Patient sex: F
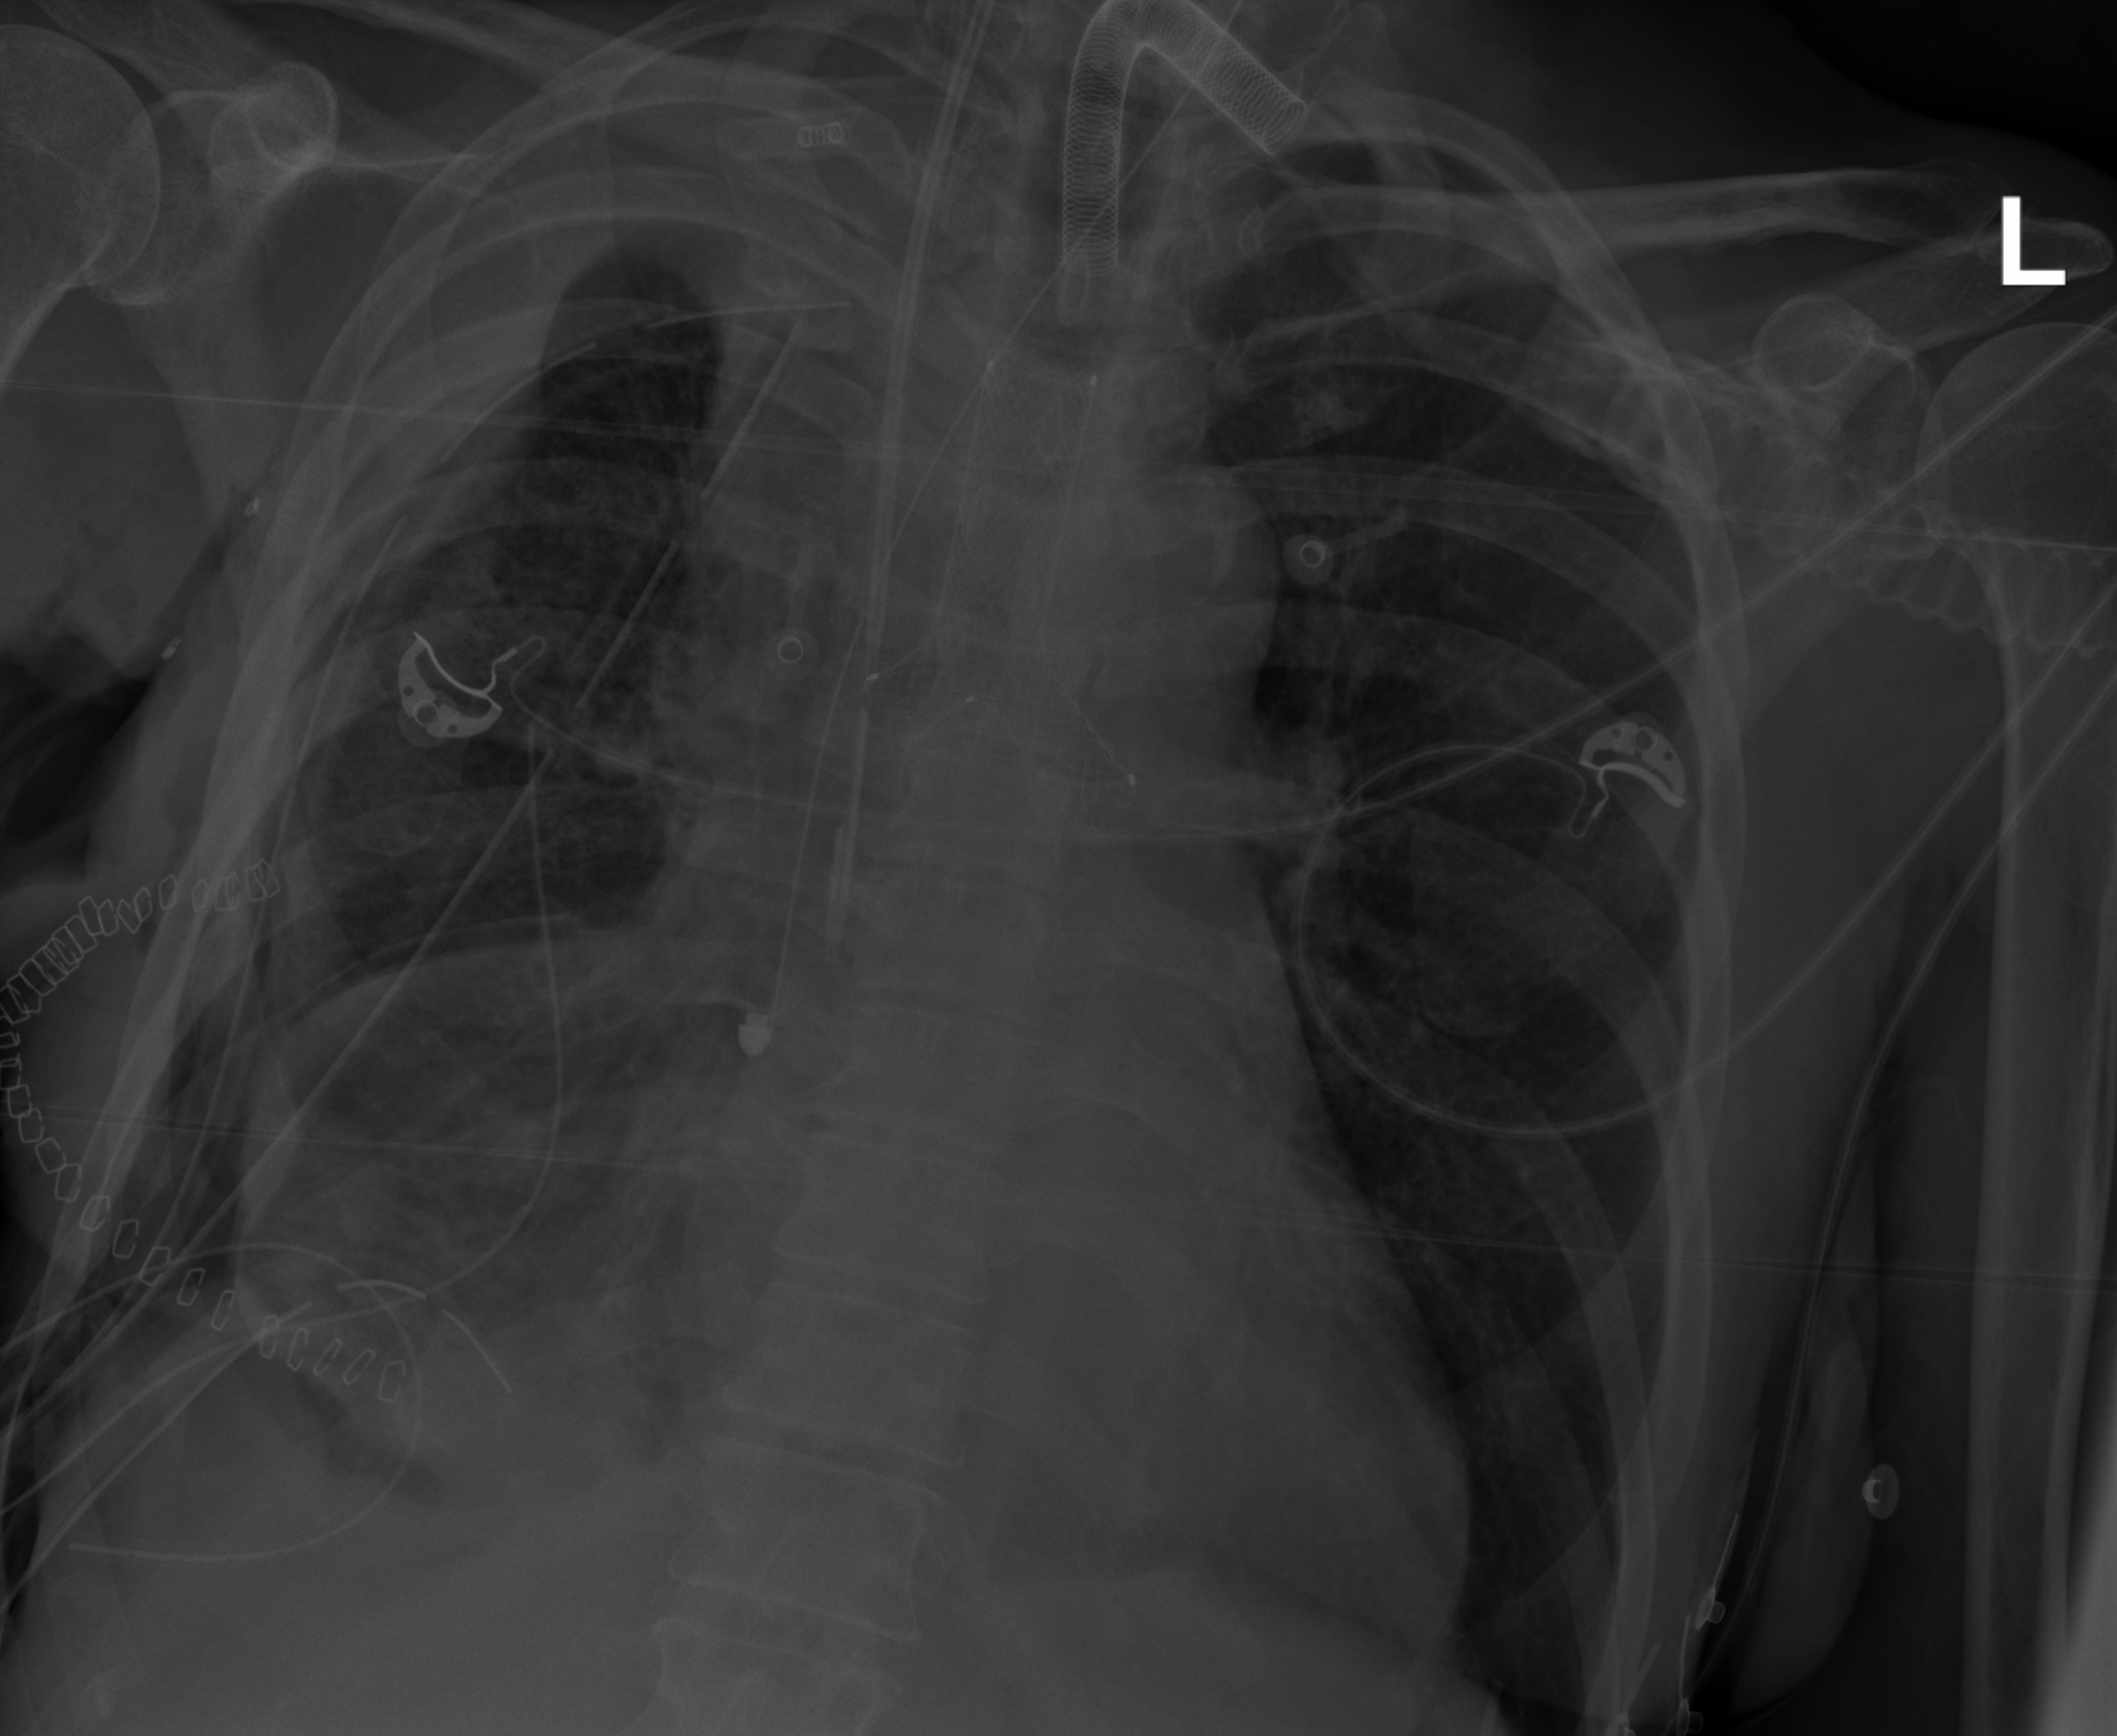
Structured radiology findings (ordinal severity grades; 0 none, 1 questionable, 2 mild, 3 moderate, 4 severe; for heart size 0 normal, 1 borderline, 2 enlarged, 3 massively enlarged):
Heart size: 0
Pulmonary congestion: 0
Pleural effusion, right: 2
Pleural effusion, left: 0
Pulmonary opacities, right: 2
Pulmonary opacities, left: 0
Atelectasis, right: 3
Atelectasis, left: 0